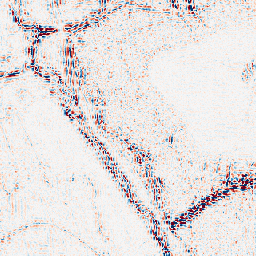
Category: wavelet
Decomposition family: wavelet_reverse_biorthogonal
Decomposition parameters: wavelet: rbio5.5
level: 2
Upsampling method: nearest
Upsampling parameters: scale: 4
Upsampling scale: 4